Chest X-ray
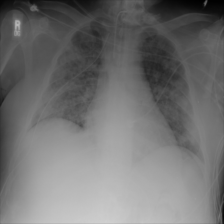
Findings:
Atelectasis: negative
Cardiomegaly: negative
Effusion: negative
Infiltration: negative
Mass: negative
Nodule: negative
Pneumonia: negative
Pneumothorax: negative
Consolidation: negative
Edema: negative
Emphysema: negative
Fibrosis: negative
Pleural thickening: negative
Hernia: negative